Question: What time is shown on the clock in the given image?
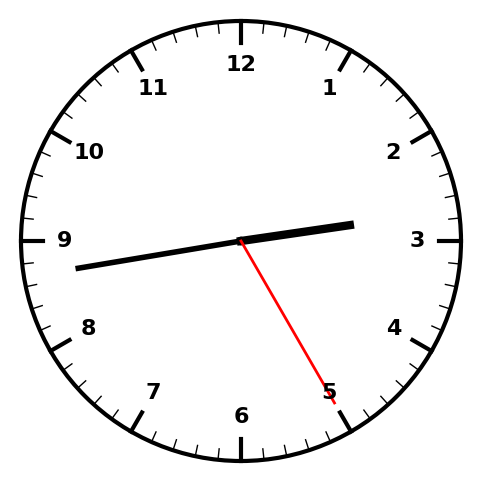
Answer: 02:43:25